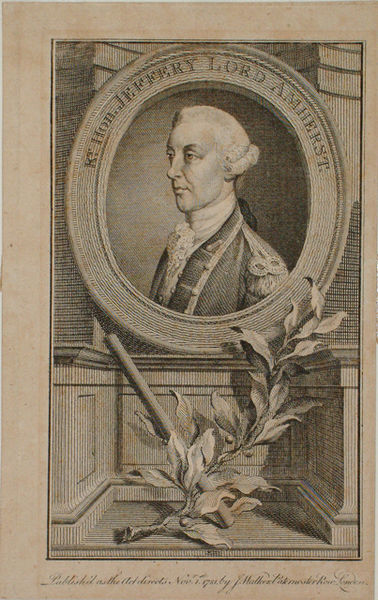
Titel: Right Honorable Jeffrey Lord Amherst
Standort: Amherst (Massachusetts, USA)
Institution: Mead Art Museum, Amherst College
Schlagwörter: soldier, white, black, face, gray, hair, lace, nose, old, painting, portrait, wall, flowers, picture, print, plant, profile, wood, flower, man, ear, head, eyes, male, ribbon, stand, uniform, drawing, black and white, frame, oval, chin, coat, mouth, buttons, cravat, curls, jacket, writing, photo, statue, letters, human, laurel, leaves, shoulder, engraving, circle, eye, lines, book, figure, leaf, stamp, cheek, branch, stick, forehead, round, lord, symbol, text, words, wig, leafs, cameo, baton, panel, statu, brows, writting, protrait, memorial, guy, name, note, turned, judge, amherst, rod, olive, president, cursive, rt, jeffery, lord amherst, flawer, amaherst, potrate, ote, lorrd, hon, amhearst, rt hon. jeffrey lord amherst, olive branch, periwig, laurel branch, honorable, amhurst, presidet